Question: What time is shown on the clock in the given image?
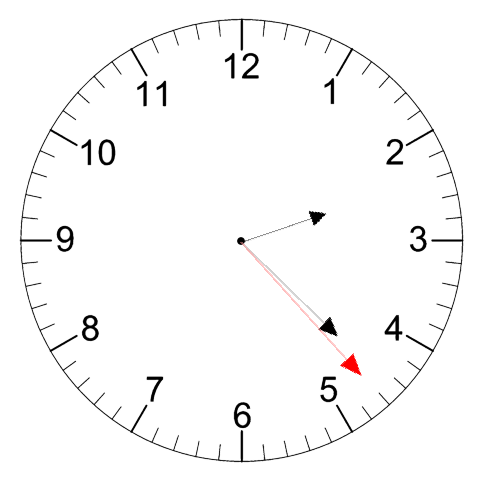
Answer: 02:22:23